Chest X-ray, AP view. Patient: 46 years old, sex M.
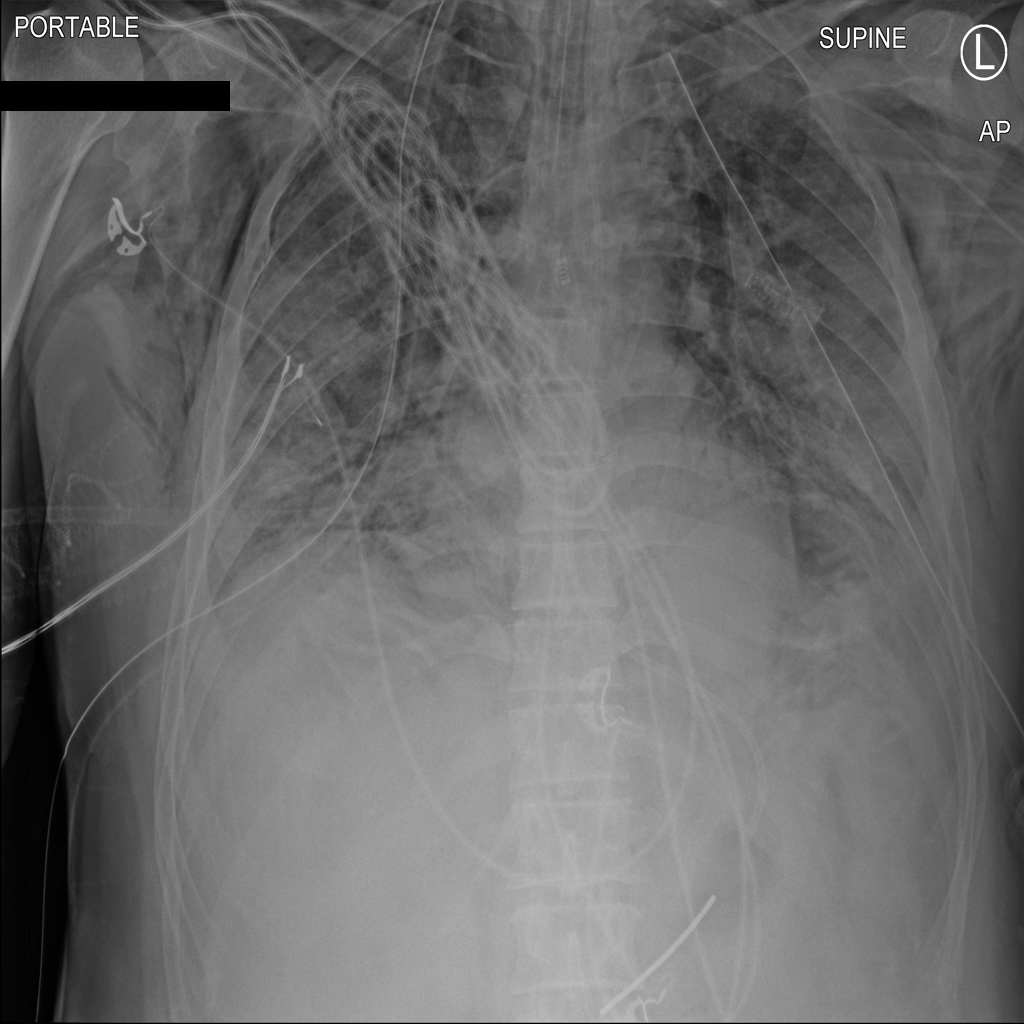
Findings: Emphysema, Infiltration